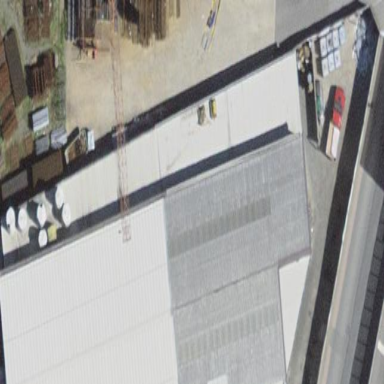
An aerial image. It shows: View of roof of building.